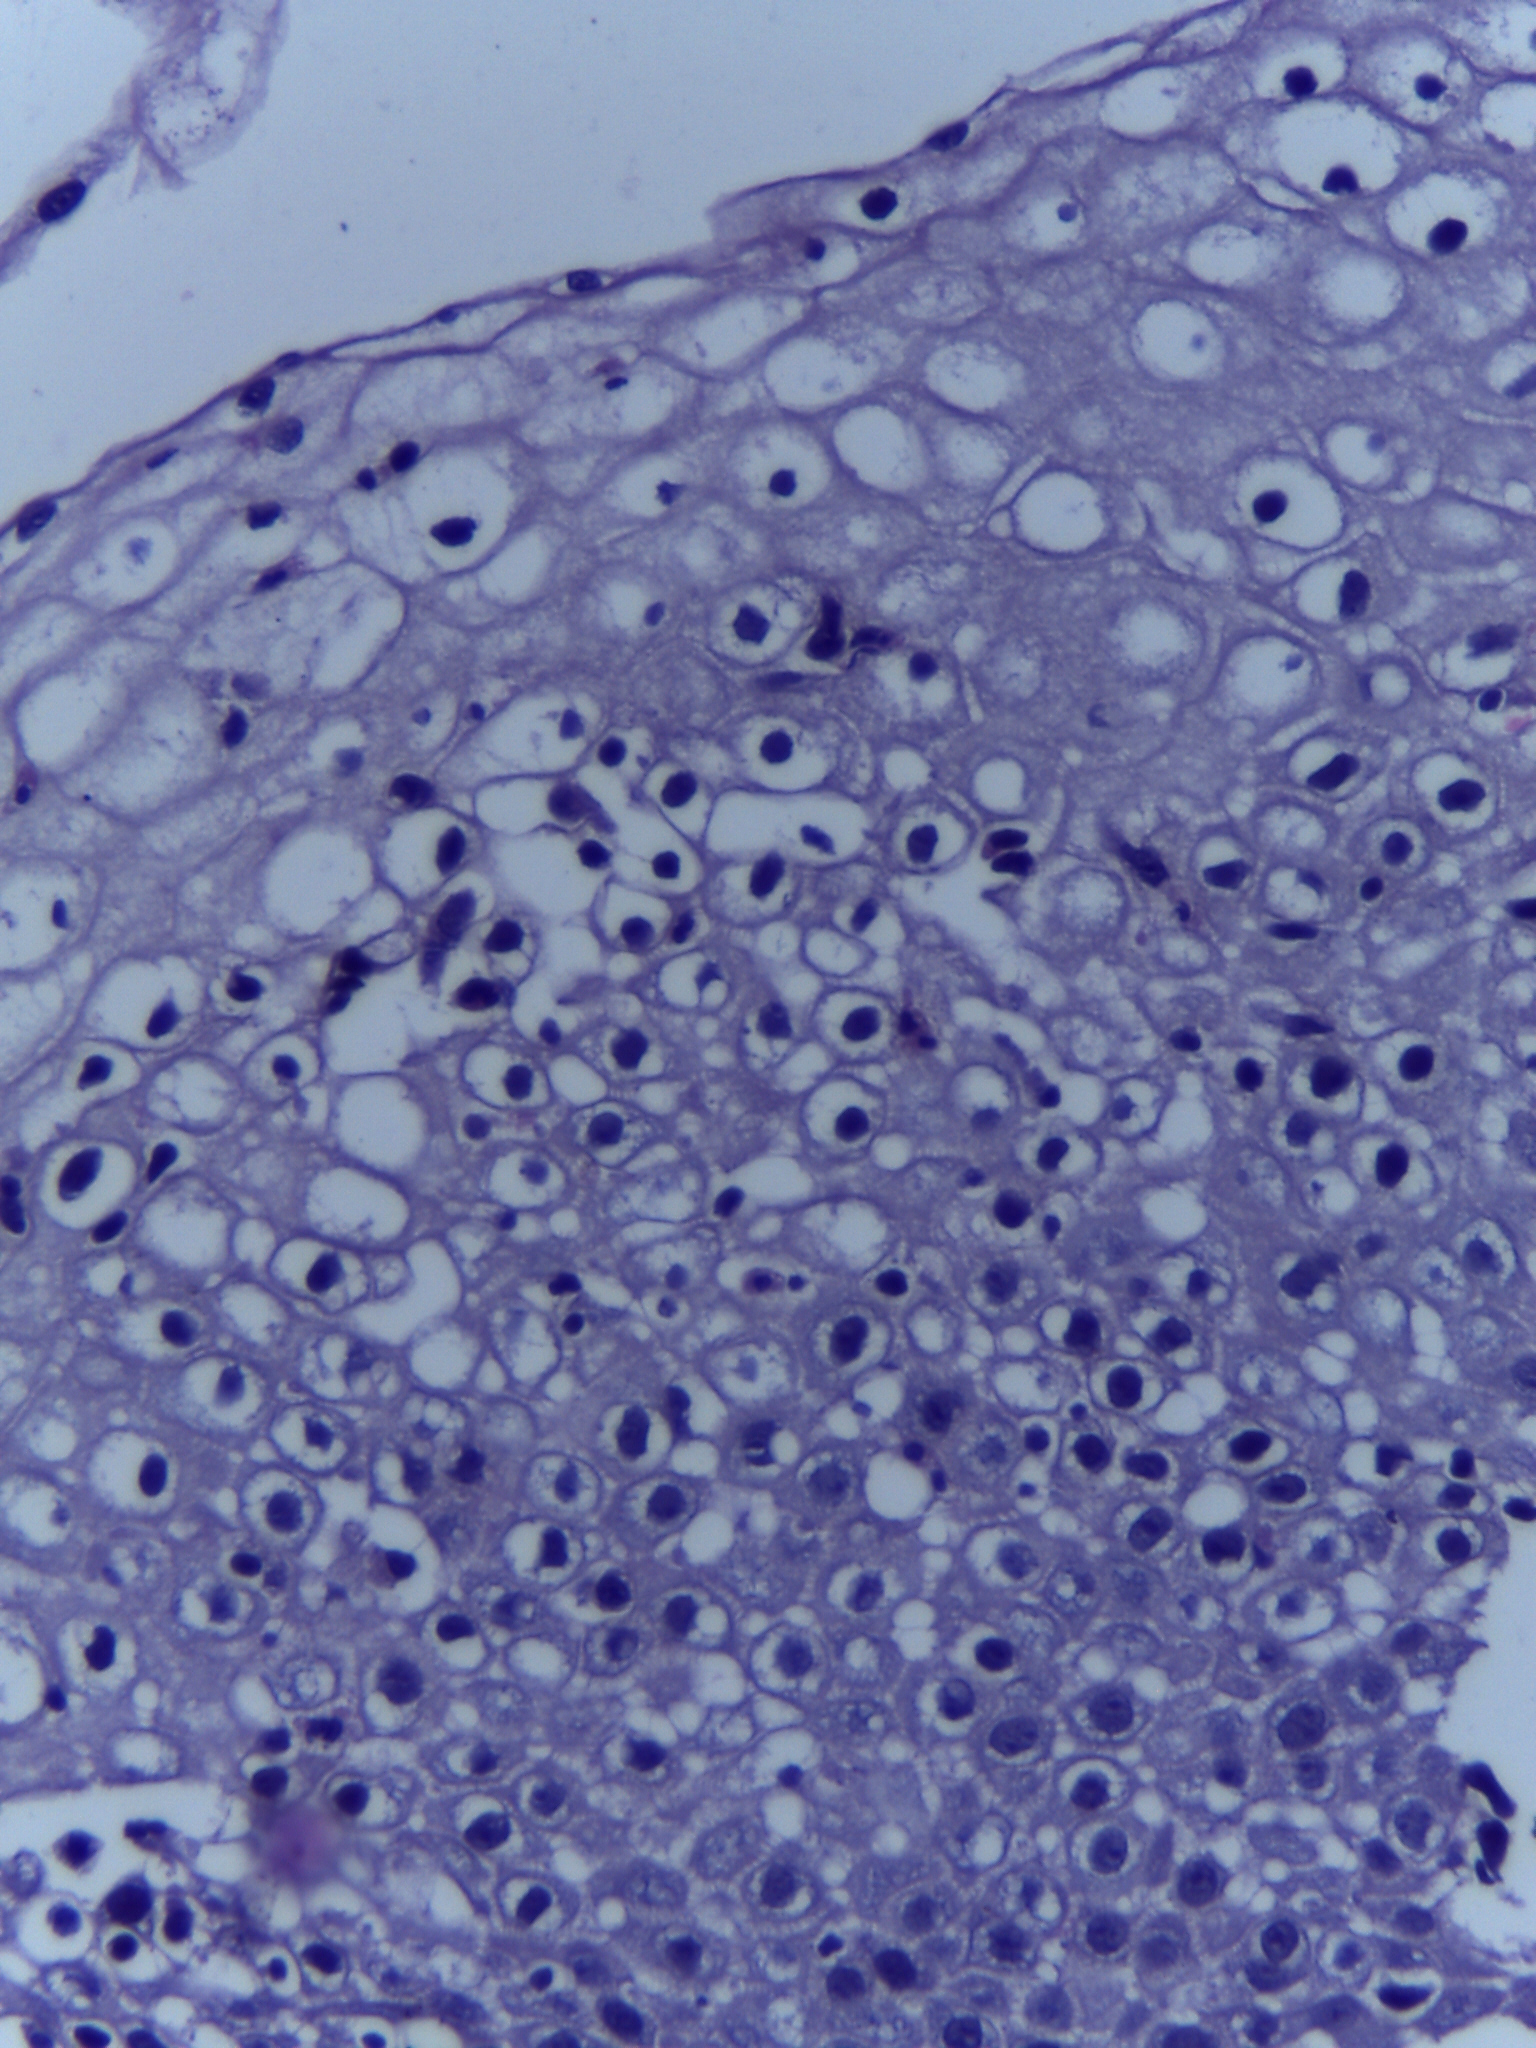
Diagnosis: OSCC